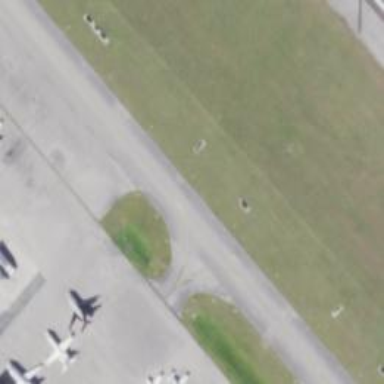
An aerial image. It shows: View of taxiway at the airport.